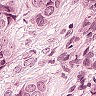
Metastatic tissue present: yes